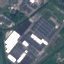
Land use / land cover class: Industrial